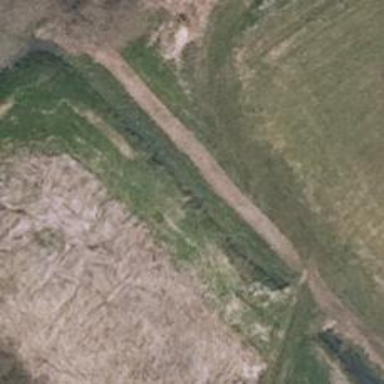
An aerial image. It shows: Grass track with Grade 4 tracktype.